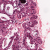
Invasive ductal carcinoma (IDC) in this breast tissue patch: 0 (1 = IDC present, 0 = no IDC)